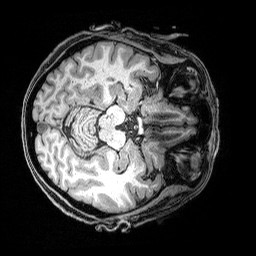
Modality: T1w
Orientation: axial
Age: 68
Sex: female
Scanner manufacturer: siemens
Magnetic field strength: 3 T
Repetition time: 2.5 s
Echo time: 0.00369 s